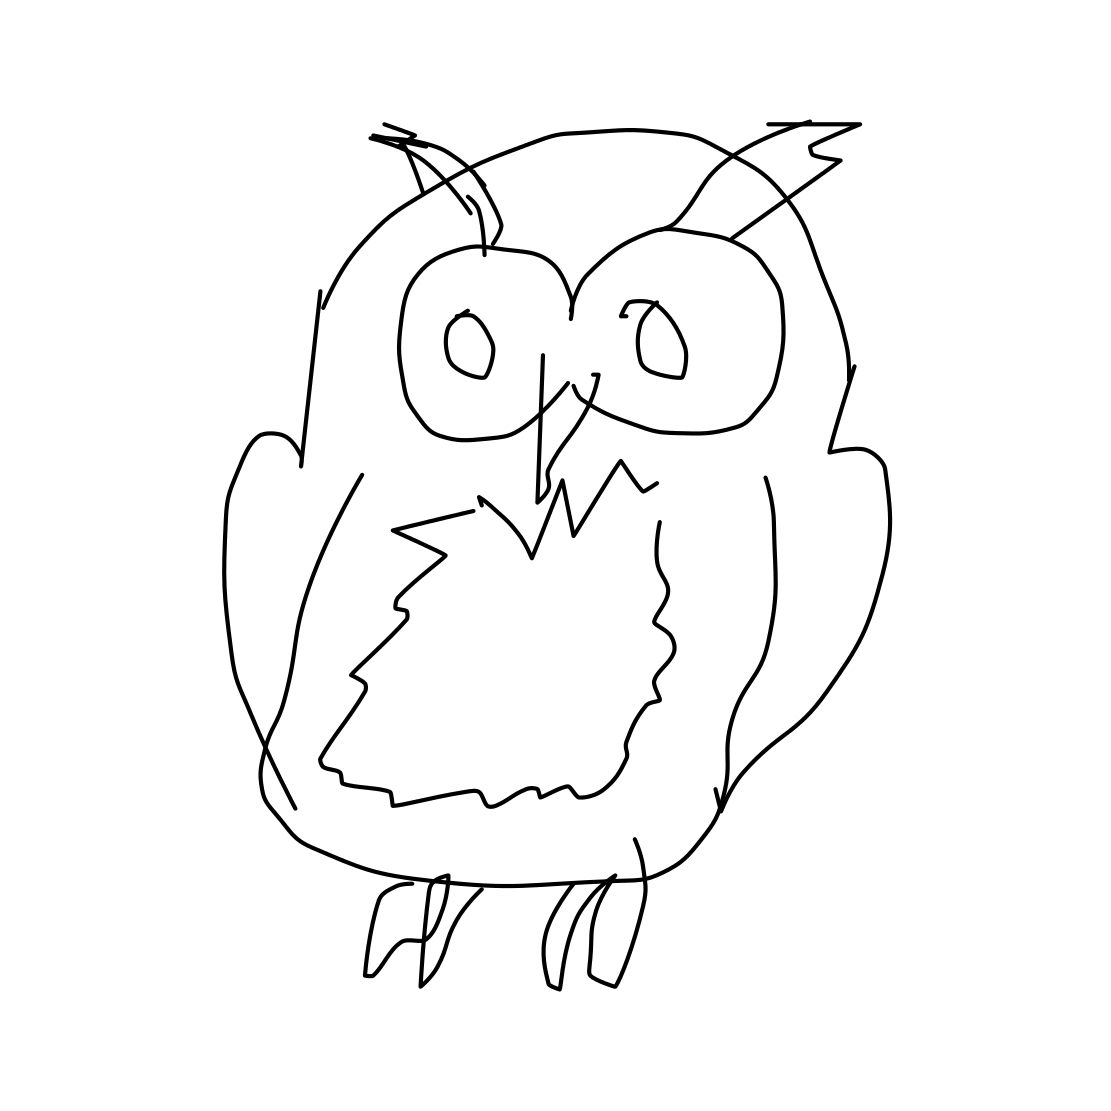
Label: owl